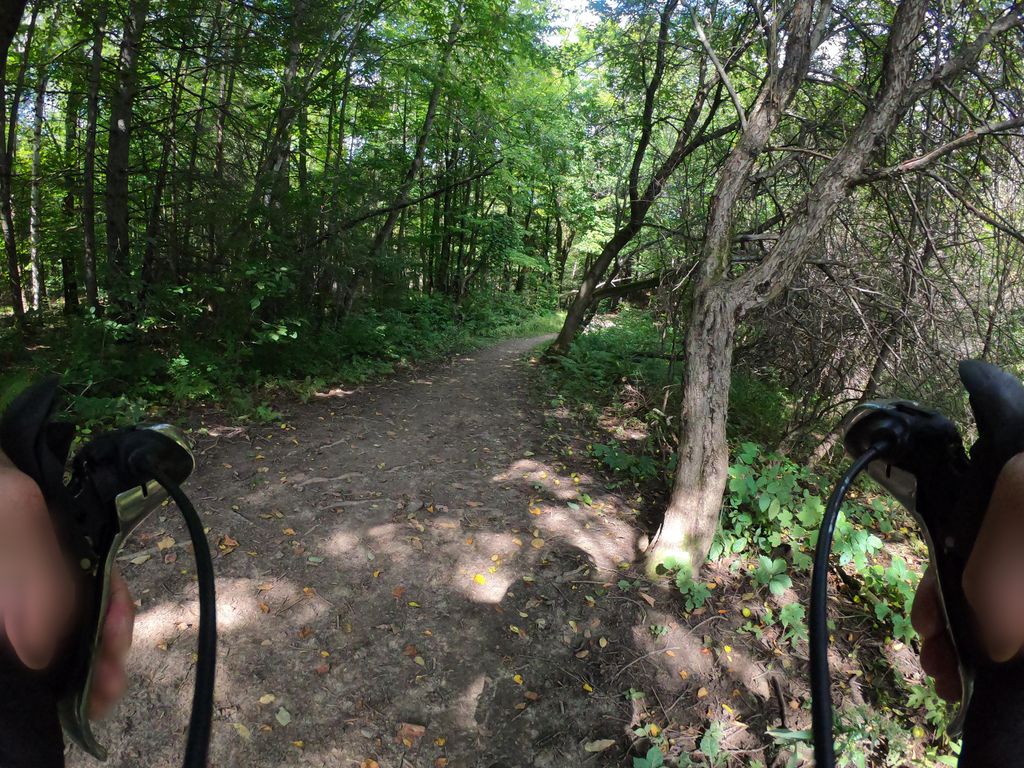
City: ottawa-gatineau